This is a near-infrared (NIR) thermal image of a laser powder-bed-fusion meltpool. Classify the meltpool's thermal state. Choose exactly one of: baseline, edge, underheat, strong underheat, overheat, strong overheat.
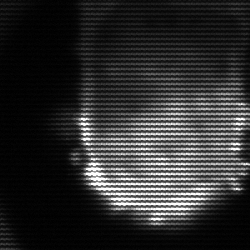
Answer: baseline